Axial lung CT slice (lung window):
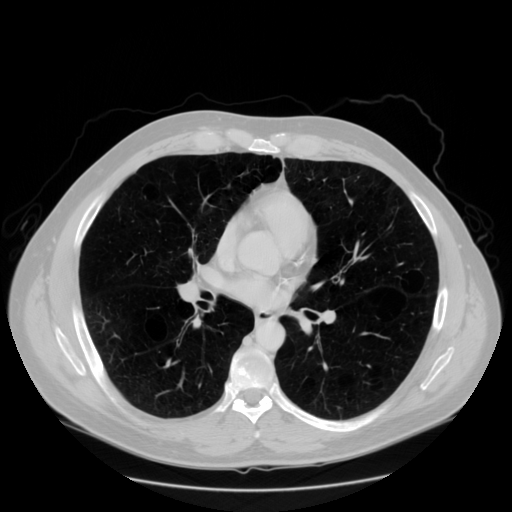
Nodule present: no